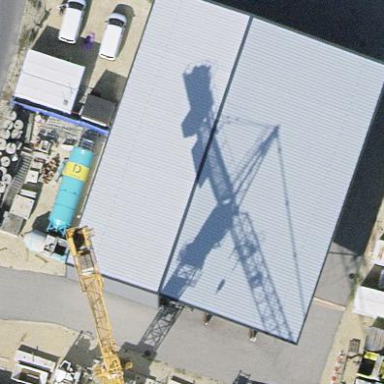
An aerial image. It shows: Industrial building.